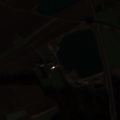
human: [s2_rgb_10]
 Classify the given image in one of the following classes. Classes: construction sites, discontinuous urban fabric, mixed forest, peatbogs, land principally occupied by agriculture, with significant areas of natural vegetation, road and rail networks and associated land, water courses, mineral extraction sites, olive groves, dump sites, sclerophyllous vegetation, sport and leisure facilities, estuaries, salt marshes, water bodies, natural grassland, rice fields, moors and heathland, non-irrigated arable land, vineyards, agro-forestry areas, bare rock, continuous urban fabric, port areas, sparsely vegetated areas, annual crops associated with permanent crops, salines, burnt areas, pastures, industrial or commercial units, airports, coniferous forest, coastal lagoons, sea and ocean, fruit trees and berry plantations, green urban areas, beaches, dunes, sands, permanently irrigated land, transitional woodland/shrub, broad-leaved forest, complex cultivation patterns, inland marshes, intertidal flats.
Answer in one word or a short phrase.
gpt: discontinuous urban fabric, industrial or commercial units, mineral extraction sites, non-irrigated arable land, mixed forest